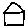
Label: house